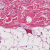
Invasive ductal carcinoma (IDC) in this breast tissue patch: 0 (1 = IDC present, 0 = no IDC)